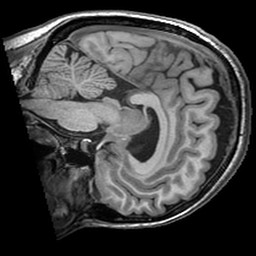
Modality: T1w
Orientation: sagittal
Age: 46
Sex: female
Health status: ill
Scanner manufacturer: ge
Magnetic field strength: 3 T
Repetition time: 0.008164 s
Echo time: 0.003184 s